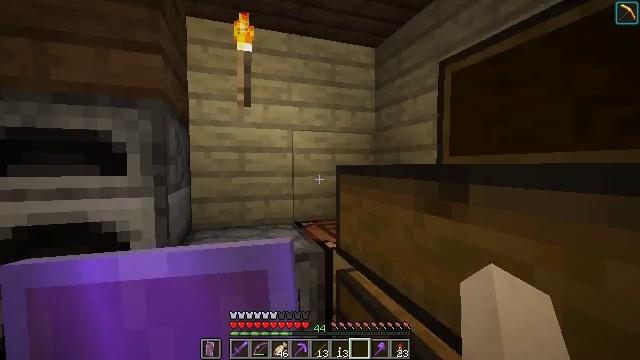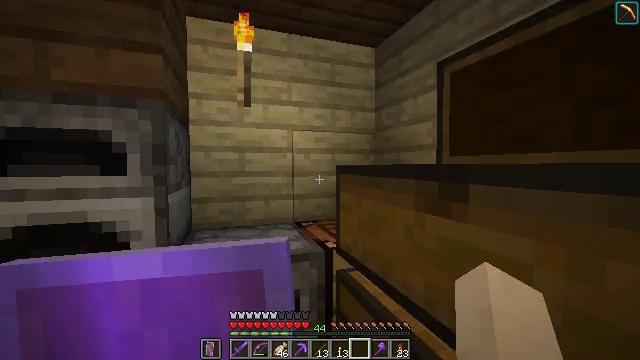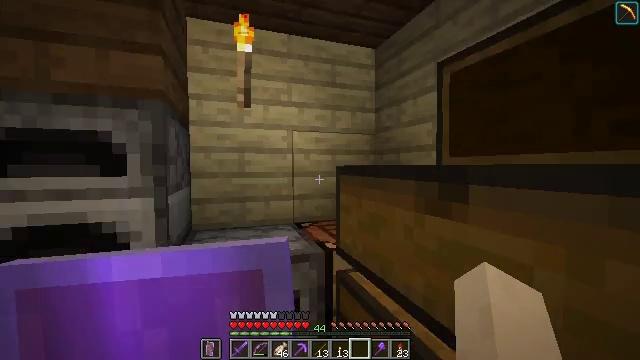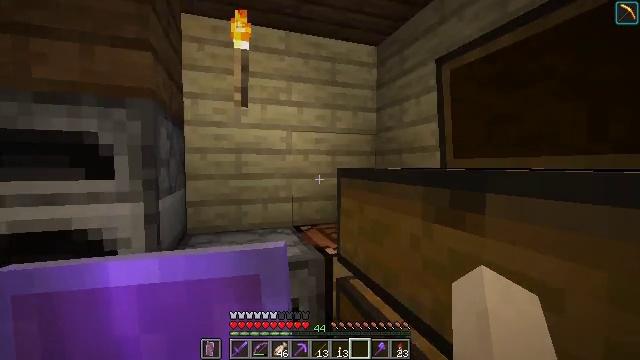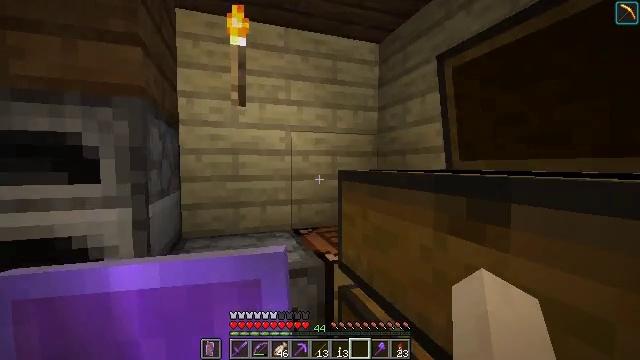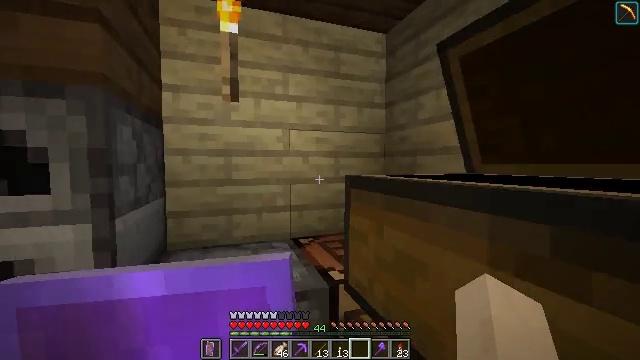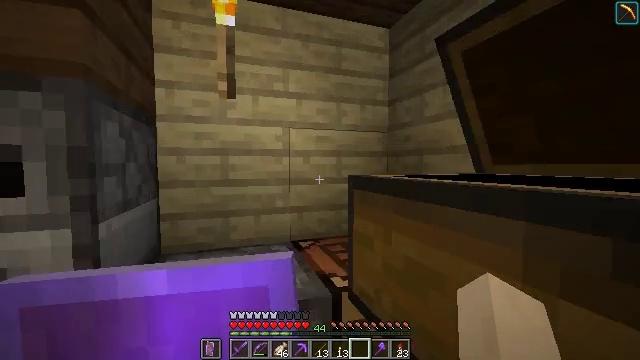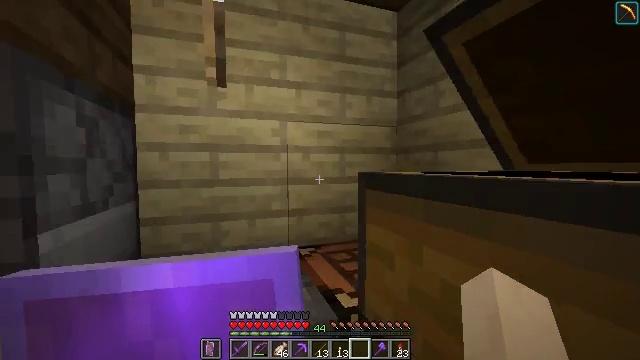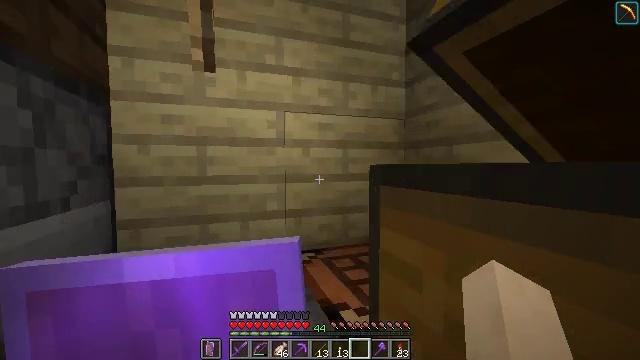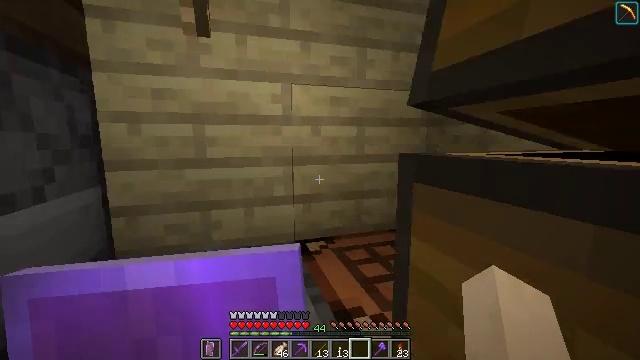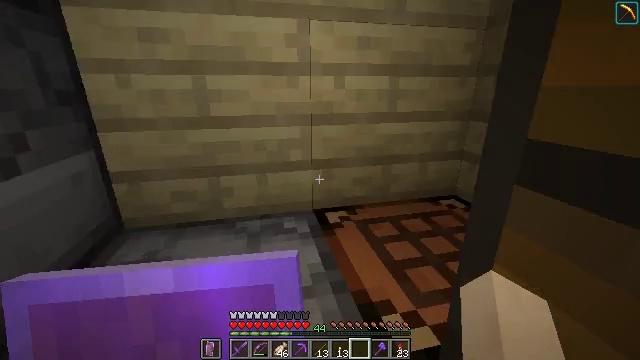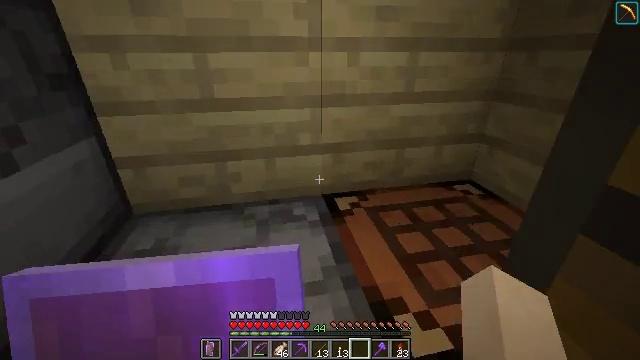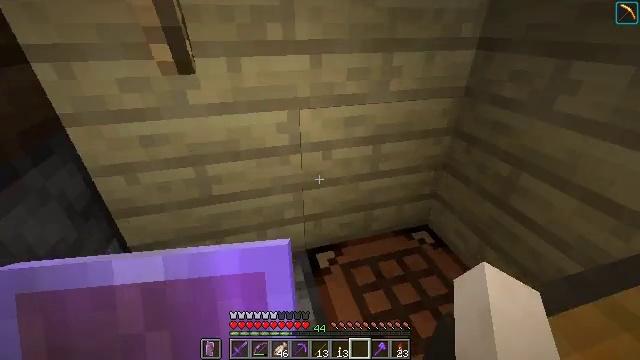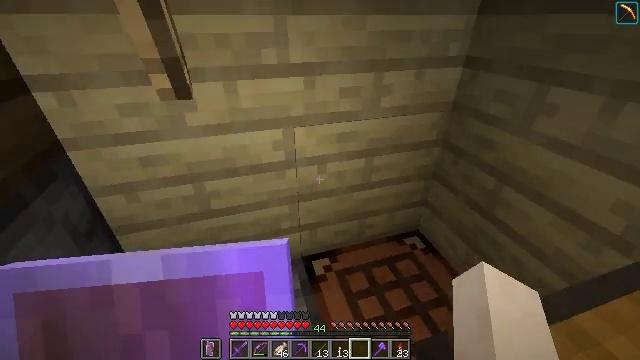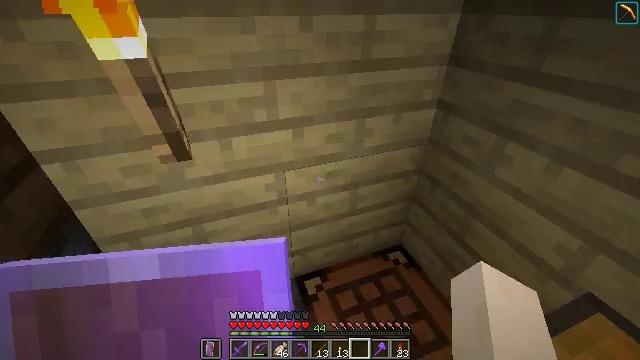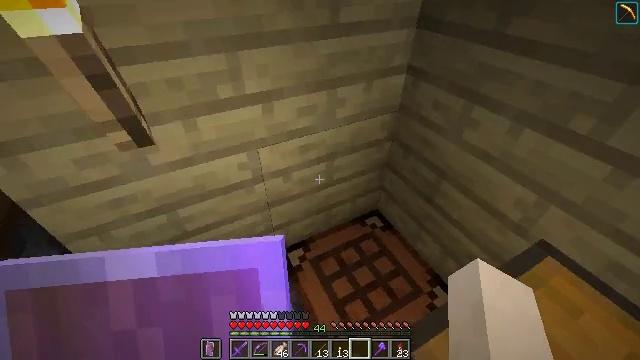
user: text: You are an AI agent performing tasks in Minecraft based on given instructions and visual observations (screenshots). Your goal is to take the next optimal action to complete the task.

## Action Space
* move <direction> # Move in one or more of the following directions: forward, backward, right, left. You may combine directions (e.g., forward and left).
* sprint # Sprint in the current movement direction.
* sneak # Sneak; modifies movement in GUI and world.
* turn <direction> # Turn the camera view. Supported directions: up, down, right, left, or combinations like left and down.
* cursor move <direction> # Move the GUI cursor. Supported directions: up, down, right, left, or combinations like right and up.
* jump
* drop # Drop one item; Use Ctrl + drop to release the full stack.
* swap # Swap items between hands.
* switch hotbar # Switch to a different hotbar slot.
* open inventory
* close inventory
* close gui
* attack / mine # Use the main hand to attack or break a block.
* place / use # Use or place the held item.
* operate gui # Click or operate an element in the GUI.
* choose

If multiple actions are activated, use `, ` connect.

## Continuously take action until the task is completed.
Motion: motion action
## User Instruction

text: craft item soul torch
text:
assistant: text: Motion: no_op
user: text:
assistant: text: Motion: no_op
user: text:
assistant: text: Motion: move forward
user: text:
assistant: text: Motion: move forward
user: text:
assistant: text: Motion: move forward
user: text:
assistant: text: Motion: move forward
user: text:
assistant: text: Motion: move forward
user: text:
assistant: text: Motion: move forward
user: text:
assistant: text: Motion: move forward, turn left and down
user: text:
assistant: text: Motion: move forward, turn left and down
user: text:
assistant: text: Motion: move forward, turn left and down, jump
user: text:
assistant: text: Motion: move forward, turn right and down, jump
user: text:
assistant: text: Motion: move forward, turn right and down, jump
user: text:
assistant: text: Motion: move forward, turn right and down, jump
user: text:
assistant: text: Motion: move forward, turn right and down
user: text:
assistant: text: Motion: move forward, turn right and down
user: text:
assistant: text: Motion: move forward, turn right and down
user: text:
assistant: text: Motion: turn right and down
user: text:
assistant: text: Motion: no_op
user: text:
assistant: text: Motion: turn right and down
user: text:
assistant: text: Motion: turn right and down
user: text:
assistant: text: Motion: turn right
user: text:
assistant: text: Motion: no_op
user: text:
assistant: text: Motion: use / place
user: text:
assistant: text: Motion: use / place
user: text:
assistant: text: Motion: use / place
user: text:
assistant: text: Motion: no_op
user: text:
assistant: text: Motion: no_op
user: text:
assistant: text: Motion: turn left
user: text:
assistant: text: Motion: no_op